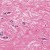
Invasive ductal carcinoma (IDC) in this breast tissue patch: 0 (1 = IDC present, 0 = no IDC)